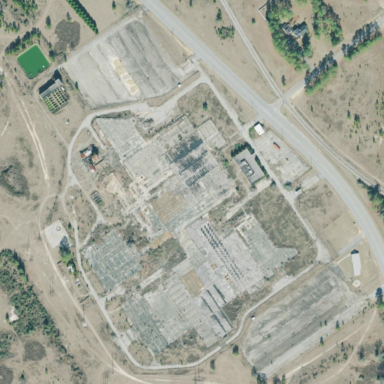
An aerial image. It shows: Brownfield site.